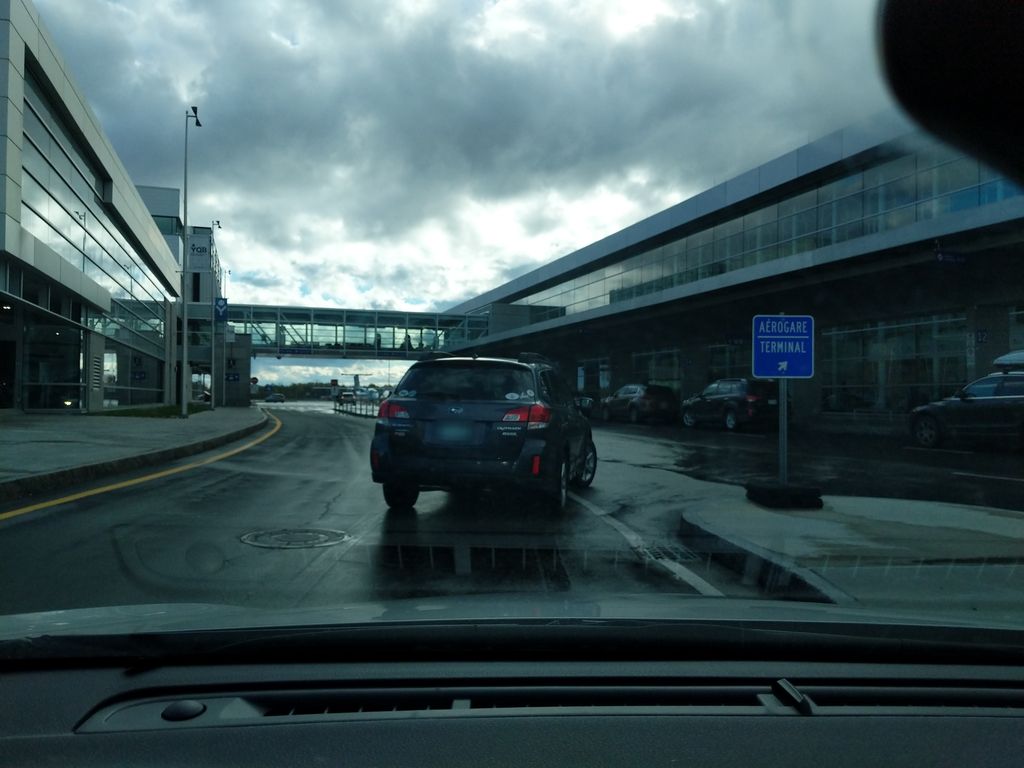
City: quebec_city